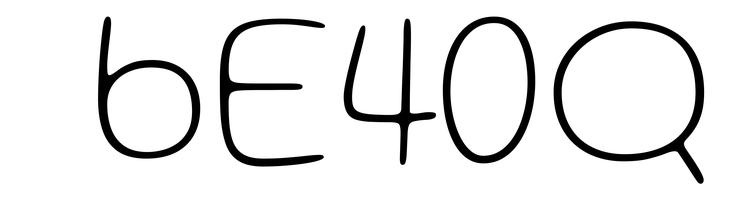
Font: Gluten_Thin